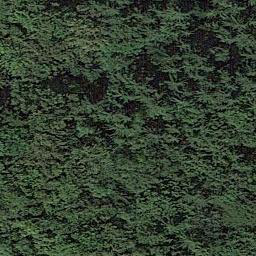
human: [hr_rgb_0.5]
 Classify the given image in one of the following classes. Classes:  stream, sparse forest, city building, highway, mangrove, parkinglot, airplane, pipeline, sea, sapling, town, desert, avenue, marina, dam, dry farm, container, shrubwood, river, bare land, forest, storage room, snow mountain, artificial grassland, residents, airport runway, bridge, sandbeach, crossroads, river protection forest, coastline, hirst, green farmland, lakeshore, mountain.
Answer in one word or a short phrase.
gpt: forest